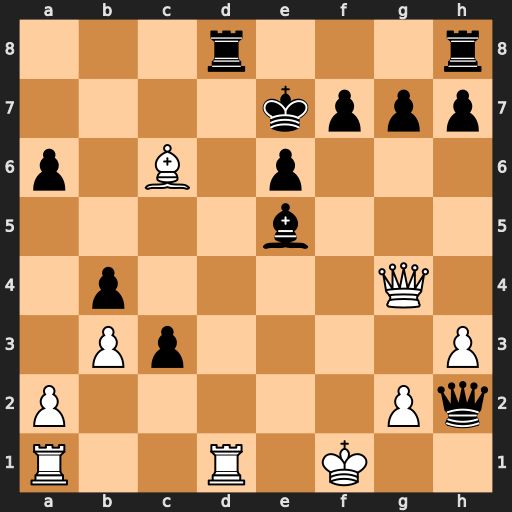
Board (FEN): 3r3r/4kppp/p1B1p3/4b3/1p4Q1/1Pp4P/P5Pq/R2R1K2
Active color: w
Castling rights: -
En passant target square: -
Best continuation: Qg5+ Bf6 Qc5+ Rd6 Qa7+ Kf8 Qb8+